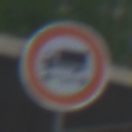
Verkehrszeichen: TatsaechlicheLaenge
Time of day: MorningAfternoon
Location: Outdoor (Urban)
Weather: PartlyCloudy
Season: NotSpecified
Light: Natural